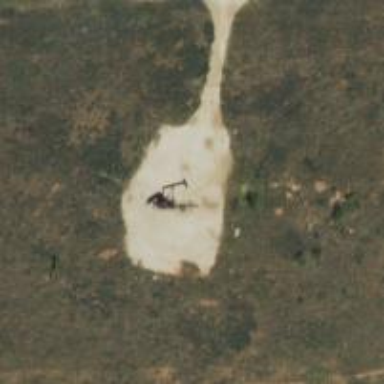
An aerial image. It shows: Petroleum well.